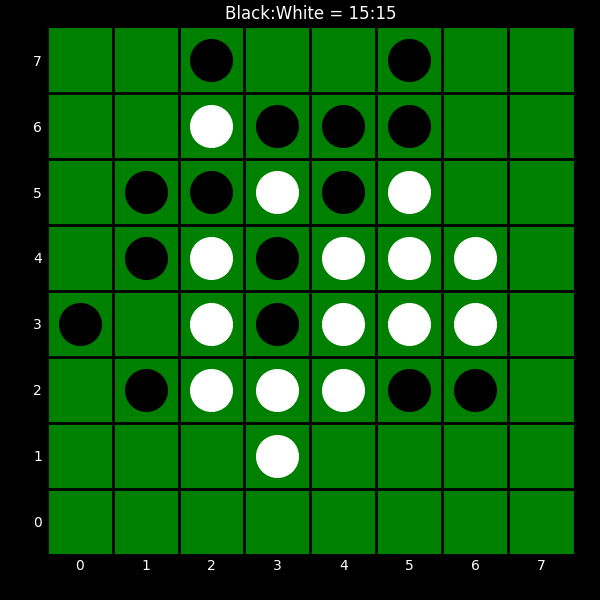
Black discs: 15
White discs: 15